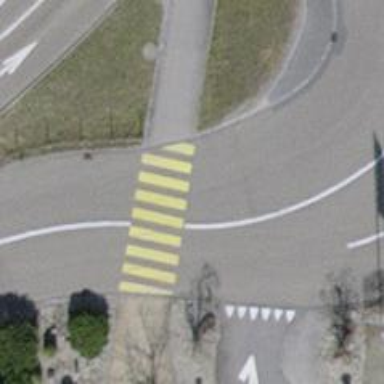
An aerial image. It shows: Marked crossing on the road.